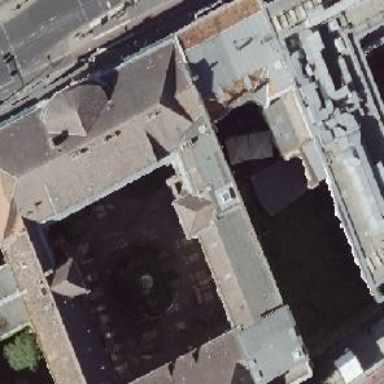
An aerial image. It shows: Part of the building with skillion roof. The roof is black and made of tar.